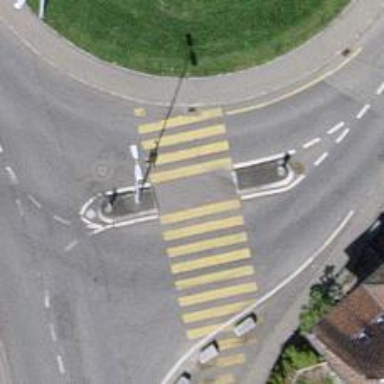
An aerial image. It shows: Uncontrolled zebra crossing with pedestrian island.